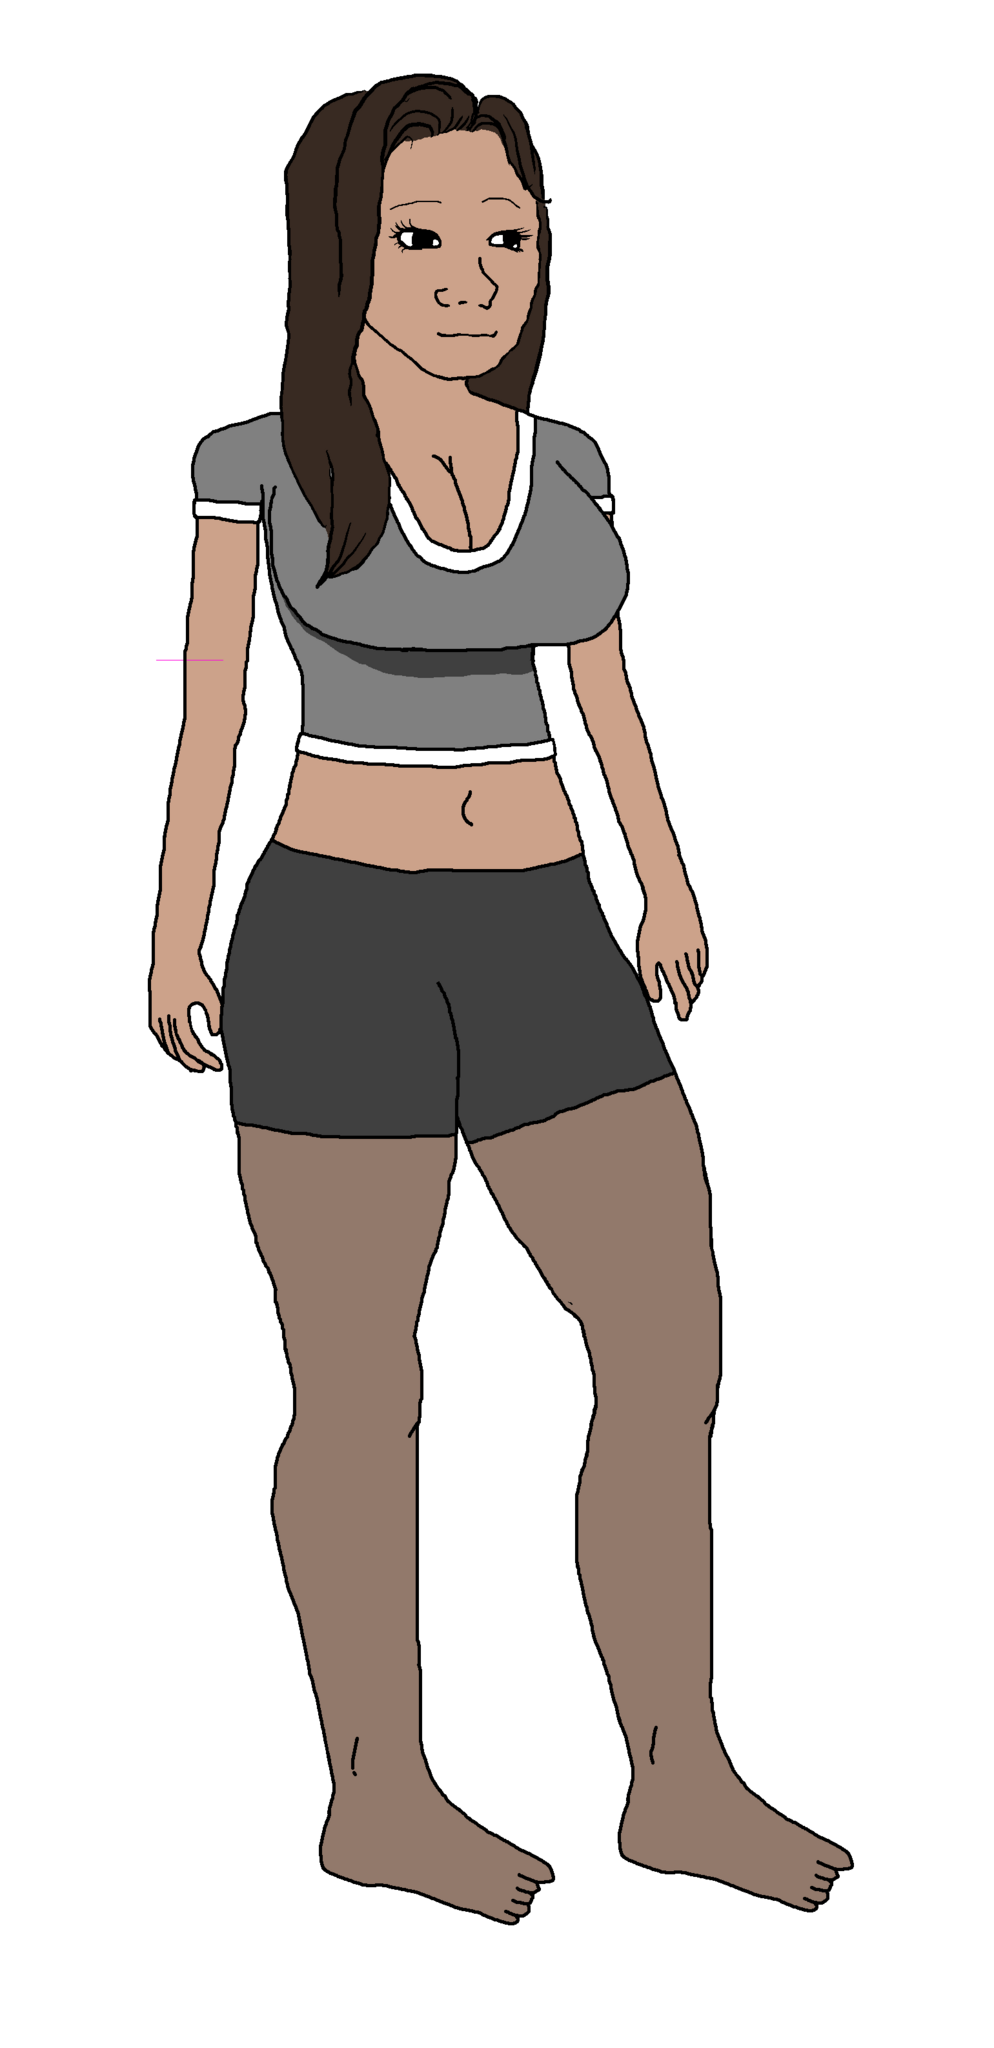
Label: 5_Trad_Wife